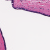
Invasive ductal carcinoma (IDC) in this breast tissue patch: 0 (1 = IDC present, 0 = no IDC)